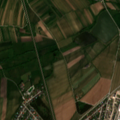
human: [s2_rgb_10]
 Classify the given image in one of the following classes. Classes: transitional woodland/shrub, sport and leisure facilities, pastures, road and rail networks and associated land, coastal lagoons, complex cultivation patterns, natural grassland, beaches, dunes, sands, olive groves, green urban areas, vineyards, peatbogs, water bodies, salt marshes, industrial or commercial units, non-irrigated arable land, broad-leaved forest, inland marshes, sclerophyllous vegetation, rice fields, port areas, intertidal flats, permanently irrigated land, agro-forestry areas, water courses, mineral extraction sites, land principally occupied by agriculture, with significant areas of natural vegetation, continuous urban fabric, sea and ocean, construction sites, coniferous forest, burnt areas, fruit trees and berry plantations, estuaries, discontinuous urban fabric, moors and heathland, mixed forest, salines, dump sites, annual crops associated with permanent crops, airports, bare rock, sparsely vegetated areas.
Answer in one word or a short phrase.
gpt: discontinuous urban fabric, industrial or commercial units, non-irrigated arable land, vineyards, land principally occupied by agriculture, with significant areas of natural vegetation